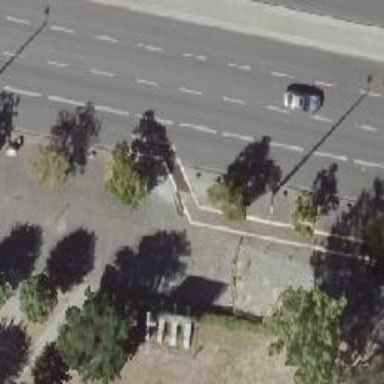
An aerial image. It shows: Footway.